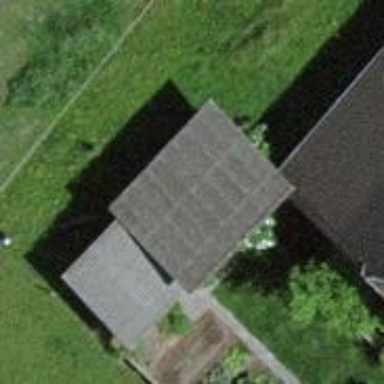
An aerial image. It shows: Barn.